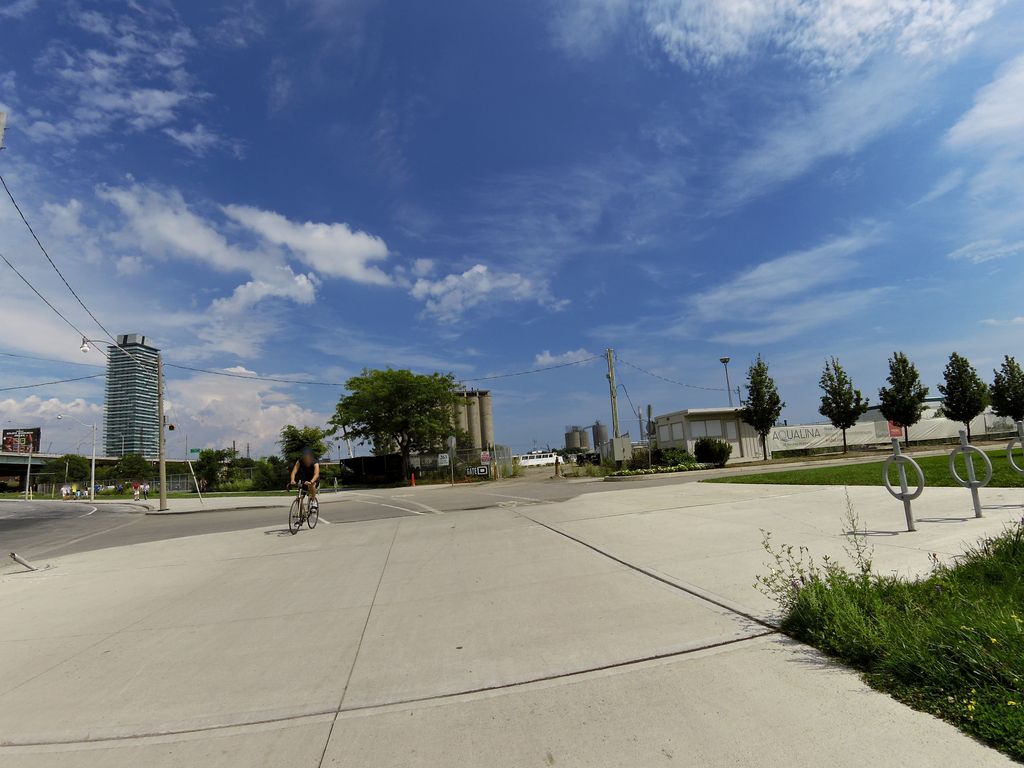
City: toronto